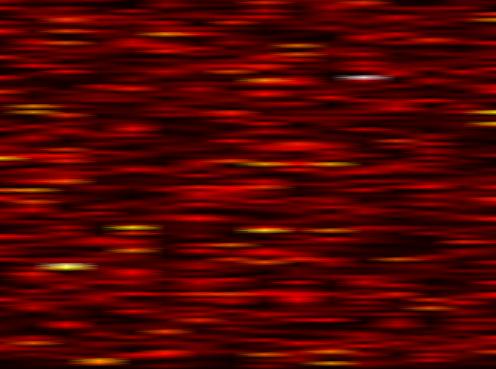
Label: WOLA